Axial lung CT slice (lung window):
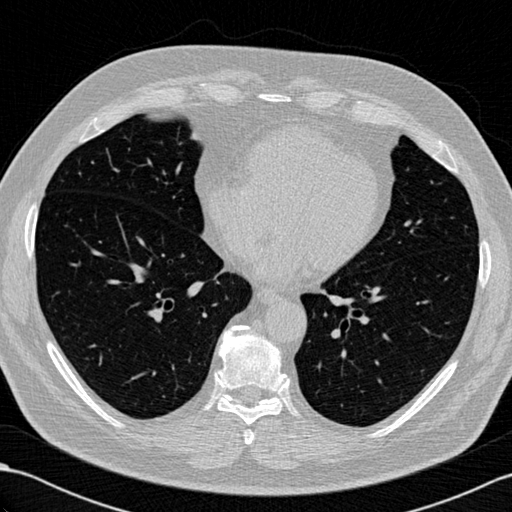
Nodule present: no